Question: I have the code below in my global.asax file (in my asp.net application) ...

and I have the error below in stack trace:
'''
[NullReferenceException: Object reference not set to an instance of an object.]
Digita.Tustena.Global.Application_Start(Object sender, EventArgs e) +133
[HttpException (0x80004005): Object reference not set to an instance of an object.]
System.Web.HttpApplicationFactory.EnsureAppStartCalledForIntegratedMode(HttpContext context, HttpApplication app) +<PHONE>
System.Web.HttpApplication.RegisterEventSubscriptionsWithIIS(IntPtr appContext, HttpContext context, MethodInfo[] handlers) +191
System.Web.HttpApplication.InitSpecial(HttpApplicationState state, MethodInfo[] handlers, IntPtr appContext, HttpContext context) +325
System.Web.HttpApplicationFactory.GetSpecialApplicationInstance(IntPtr appContext, HttpContext context) +407
System.Web.Hosting.PipelineRuntime.InitializeApplication(IntPtr appContext) +375
[HttpException (0x80004005): Object reference not set to an instance of an object.]
System.Web.HttpRuntime.FirstRequestInit(HttpContext context) <PHONE>
System.Web.HttpRuntime.EnsureFirstRequestInit(HttpContext context) +141
System.Web.HttpRuntime.ProcessRequestNotificationPrivate(IIS7WorkerRequest wr, HttpContext context) +<PHONE>
'''
What is the problem with my code? I appriciate your helps ...
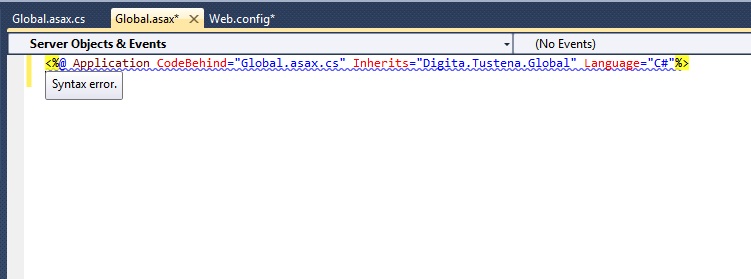
Answer: Look in the method Application_Start in the file Global.asax.cs. You have a null reference there. Put a try/catch and use the debugger to see which object is null.
If you deploy the pdb files with your dll the stack trace will also contain the line number. Also do set the Debug Info to full: Project Properties -> Build -> Advanced -> Debug Info (http://stackoverflow.com/a/<PHONE>/57369)